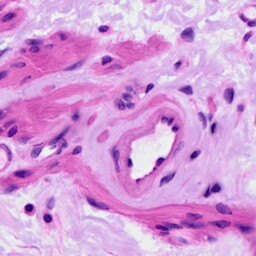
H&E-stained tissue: Ovarian